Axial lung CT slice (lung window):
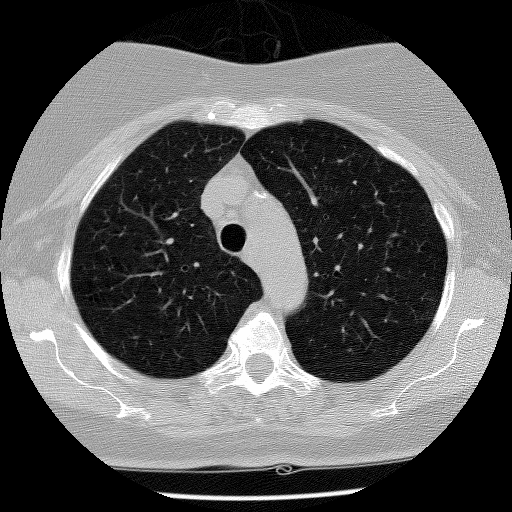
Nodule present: no